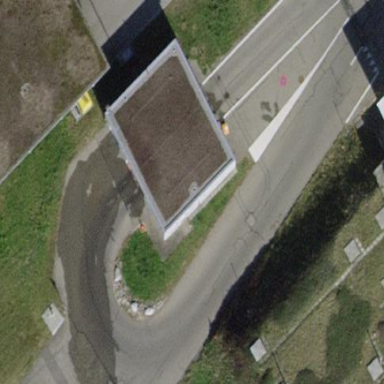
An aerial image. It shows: Transportation building.